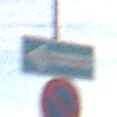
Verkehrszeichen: EinbahnstrasseLinksweisend
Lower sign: EingeschraenktesHalteverbot
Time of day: MorningAfternoon
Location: Outdoor (Suburban)
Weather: PartlyCloudy
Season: NotSpecified
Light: Natural